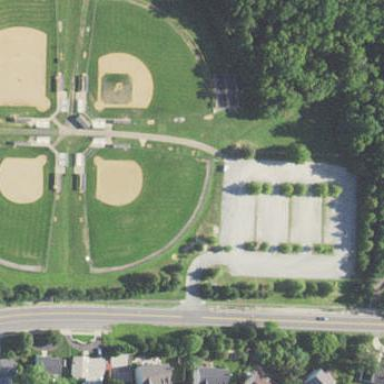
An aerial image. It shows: Baseball pitch for leisure land.